Question: I have the following simple controller in my Angular app
'''
vehicleSearchApp.controller('VehicleSearchCtrl', function ($scope, $location){
$scope.location = $location;
$scope.$watch('location.search()', function() {
$scope.target = ($location.search()).target;
}, true);
$scope.changeTarget = function(name) {
$location.search('target', name);
}
console.log($scope.target);
console.log($scope);
}
'''
The first console log statement towards the bottom of the controller returns undefined, but the second console log statement returns an object that looks like the following:

I see the 'target' property plus a host of other methods / properties in this object. Why do I get an 'undefined' message in console if I try to print using "console.log($scope.target)"?
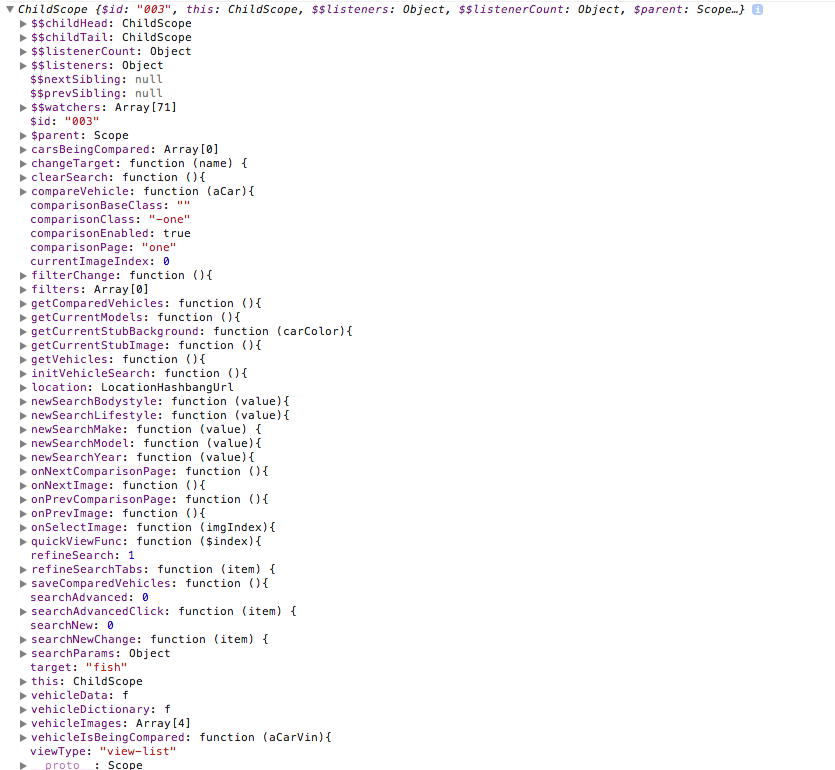
Answer: Could be a timing issue. You are console.logging the value of $scope.target right away when it's not being set until the $watch statement fires. Most likely it's set by the time it logs to the console and you expand it but not when it reaches the first log.